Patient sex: F
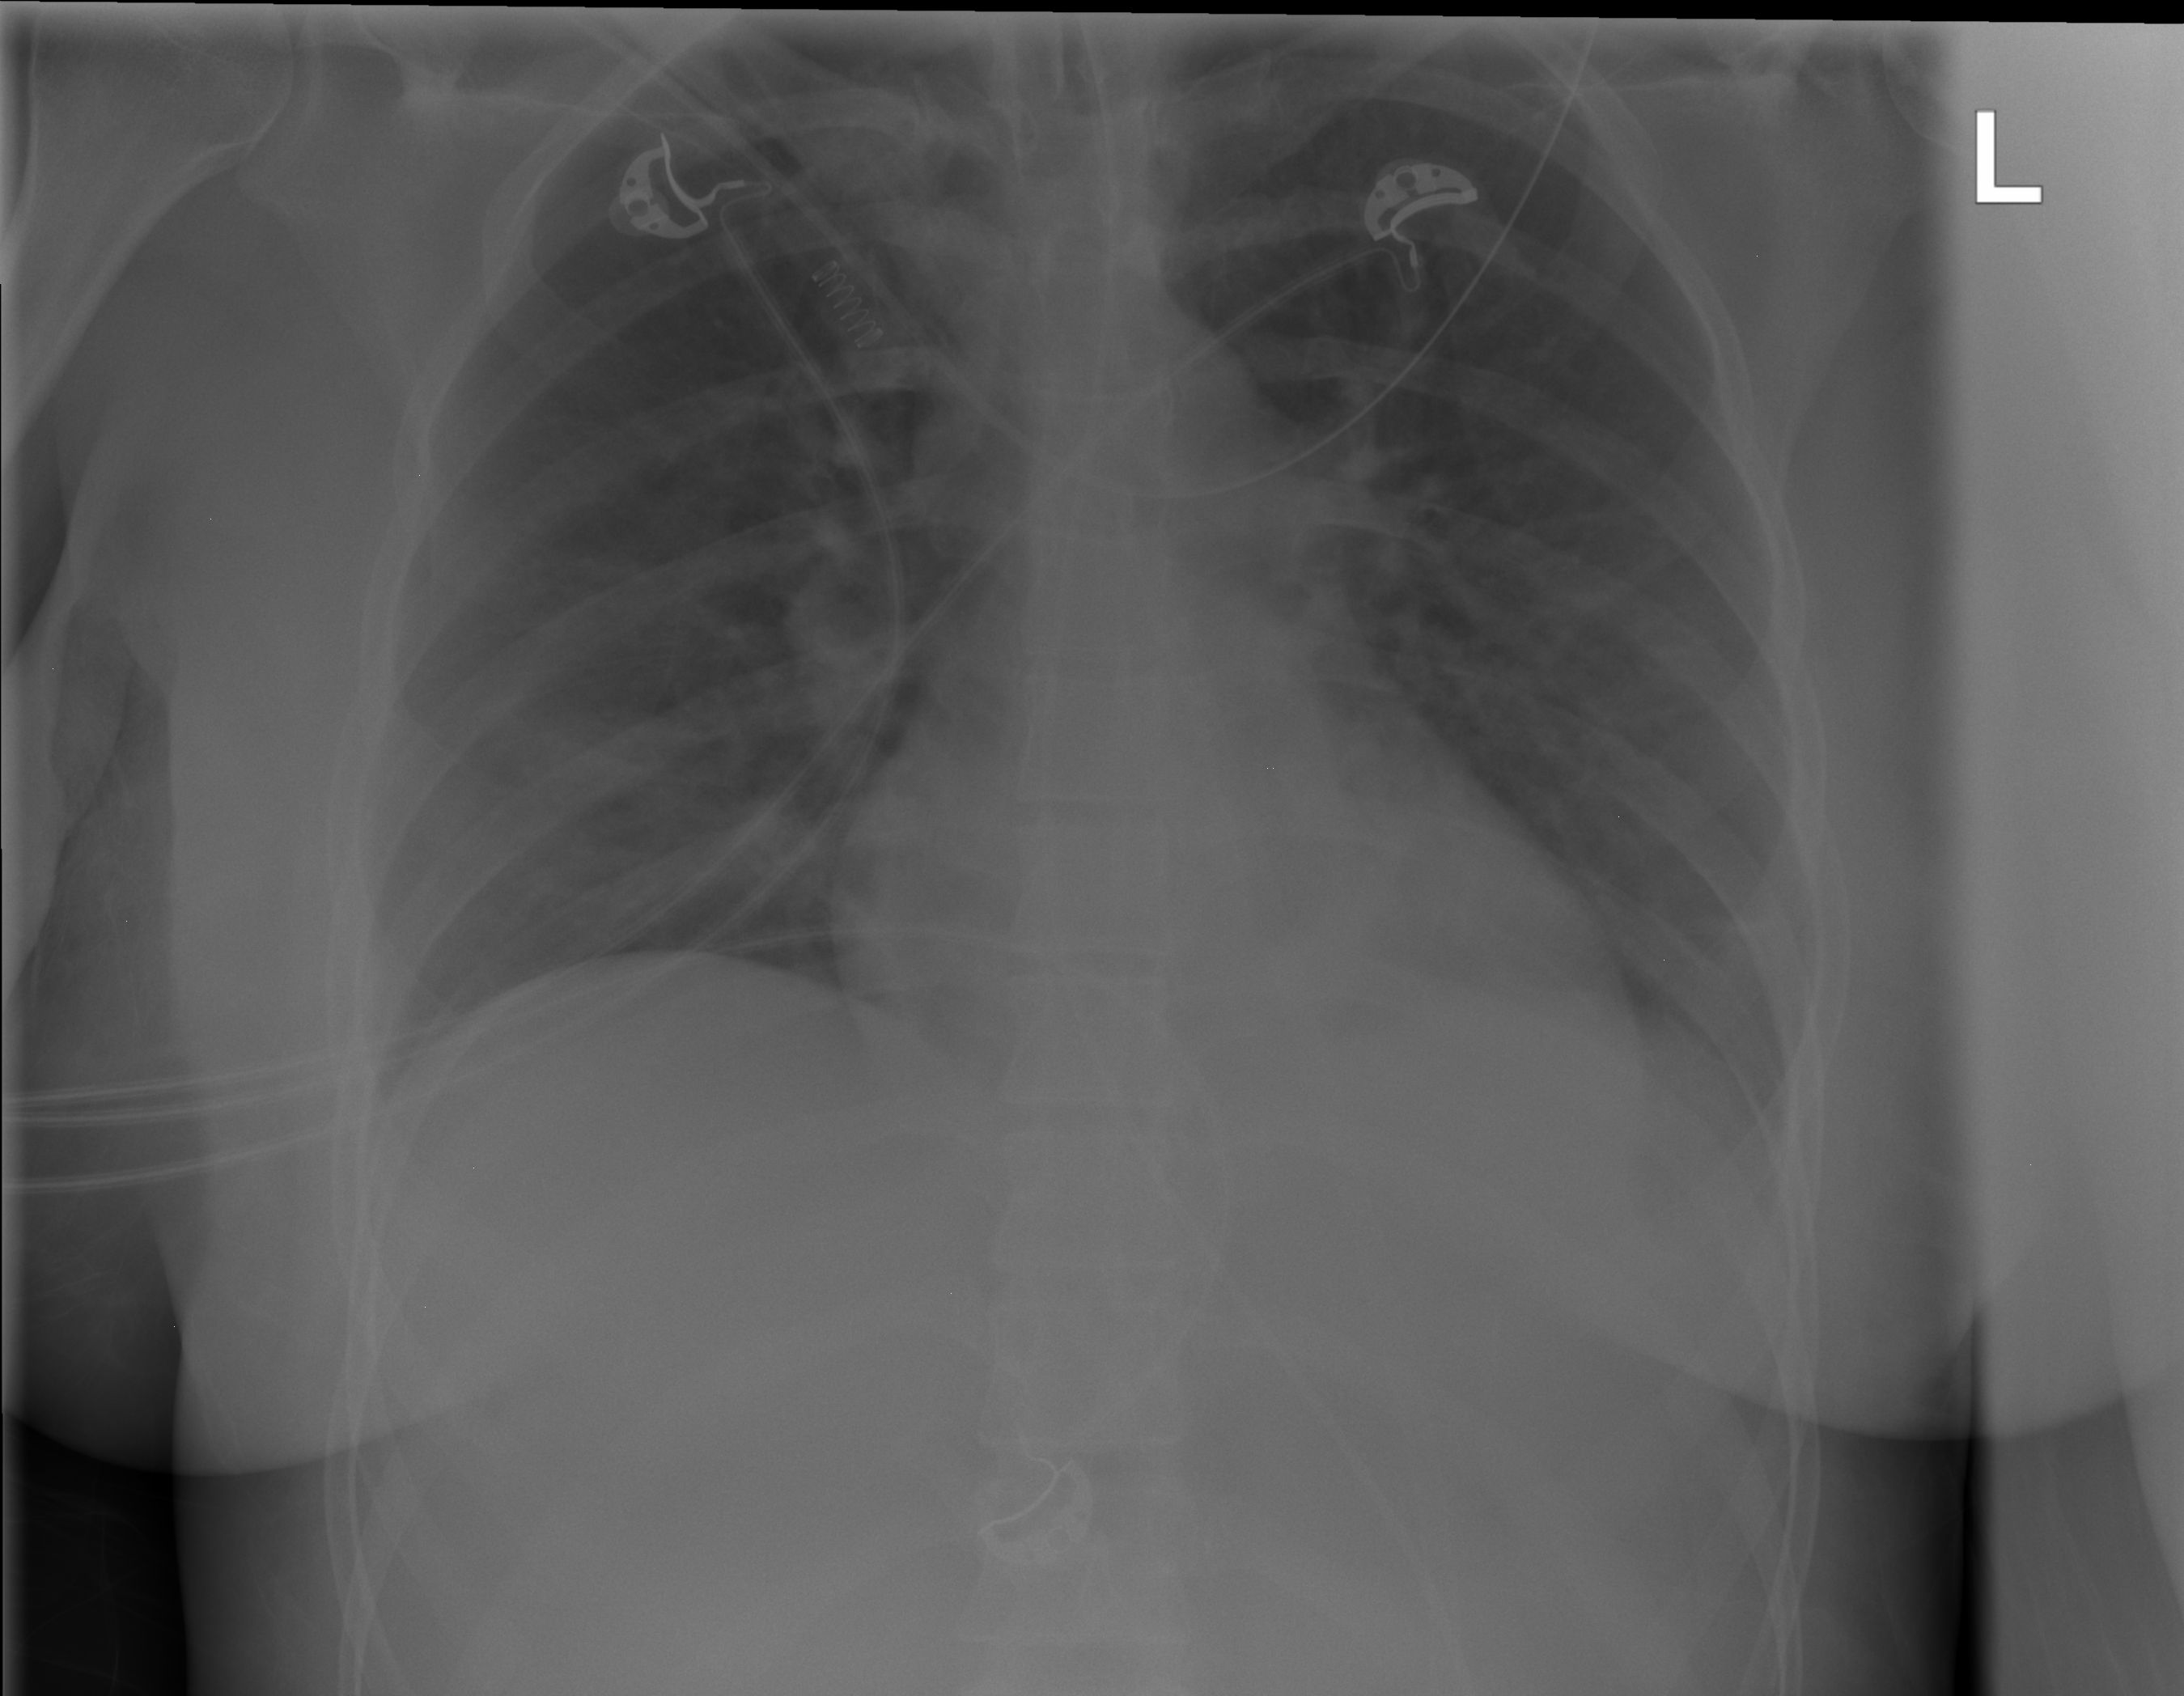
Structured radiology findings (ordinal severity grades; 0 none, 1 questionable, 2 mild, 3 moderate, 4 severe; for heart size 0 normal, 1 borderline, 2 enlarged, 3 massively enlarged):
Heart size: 0
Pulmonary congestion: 0
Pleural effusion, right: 0
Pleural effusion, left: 2
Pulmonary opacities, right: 0
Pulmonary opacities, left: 0
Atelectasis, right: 0
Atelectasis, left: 0